Interaction volume radius: 5 \u00c5
Interaction volume height: 10 \u00c5
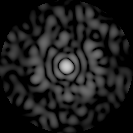
Disorder parameter: 0.8396